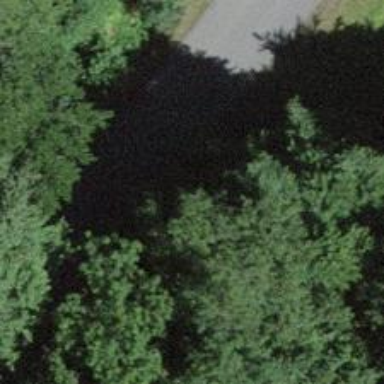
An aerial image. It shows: Set of steps on the road.